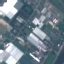
Land use / land cover class: Industrial